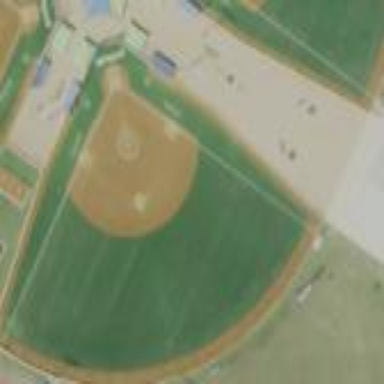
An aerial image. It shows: Baseball pitch for leisure land.